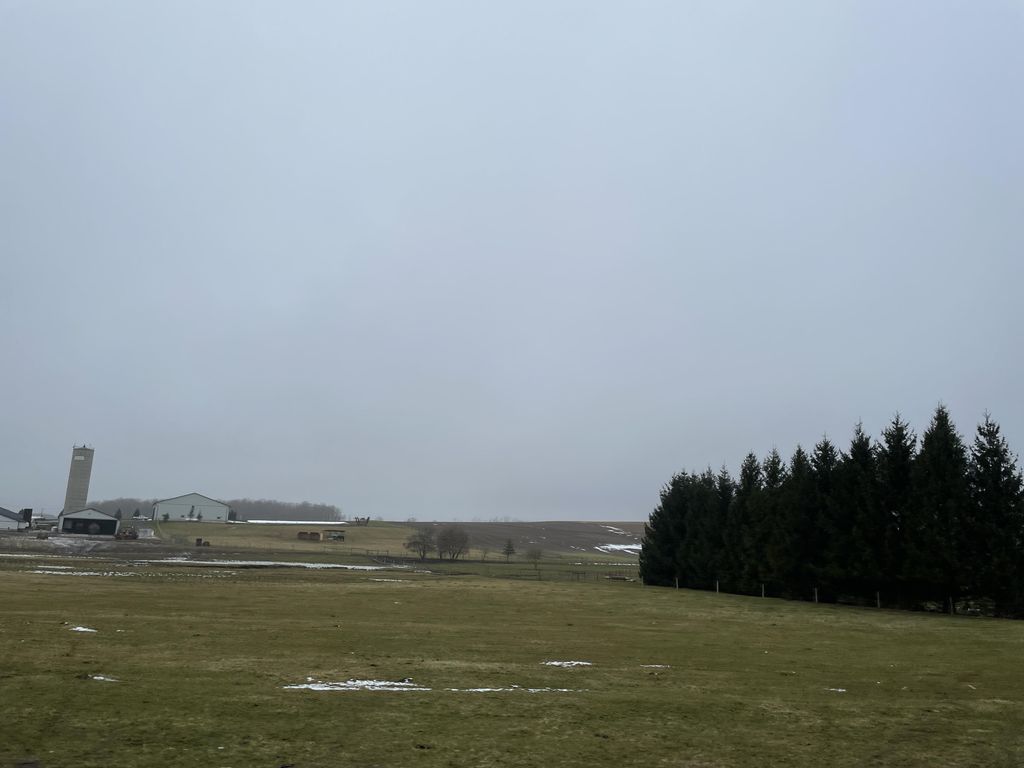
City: kitchener-waterloo